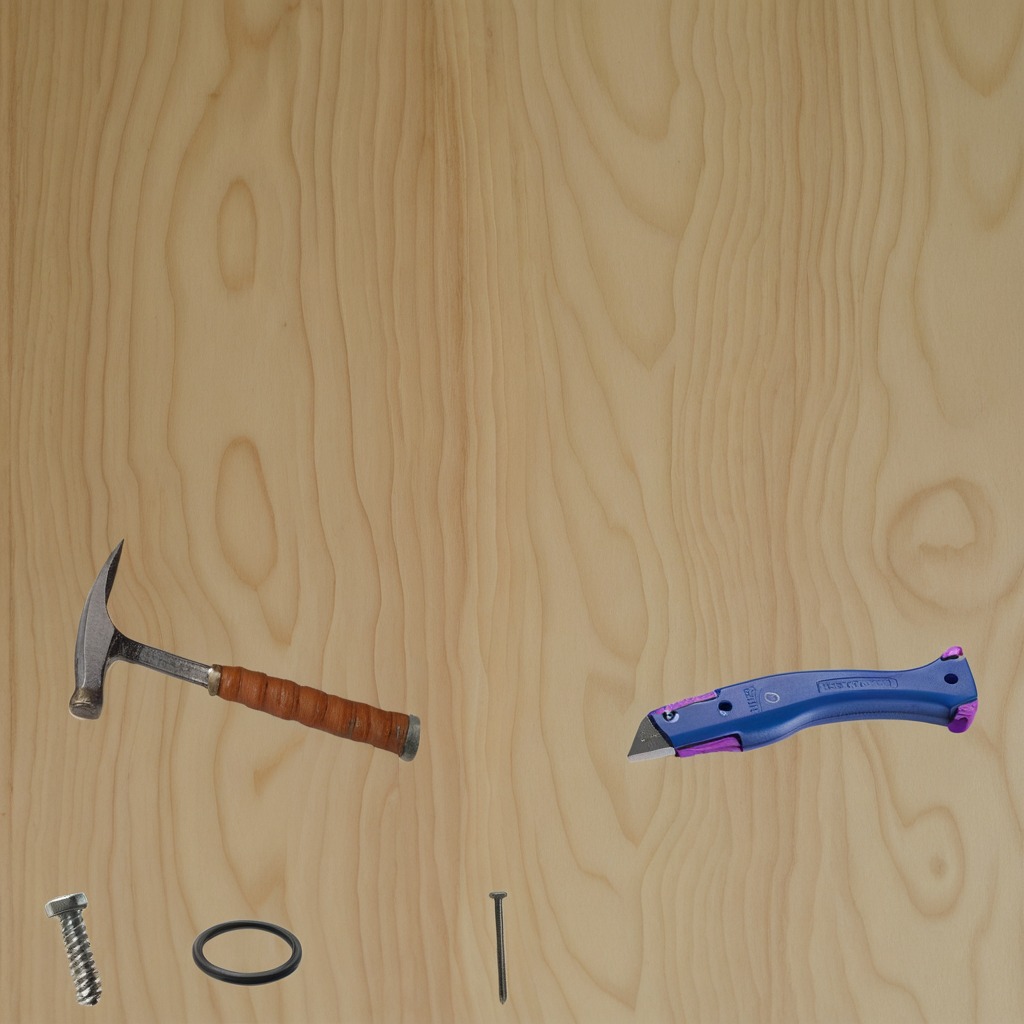
A rubber Oring, a utility knife, a metal machine screw, an iron nail, and a hammer are lying on the plywood surface.